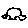
Label: car